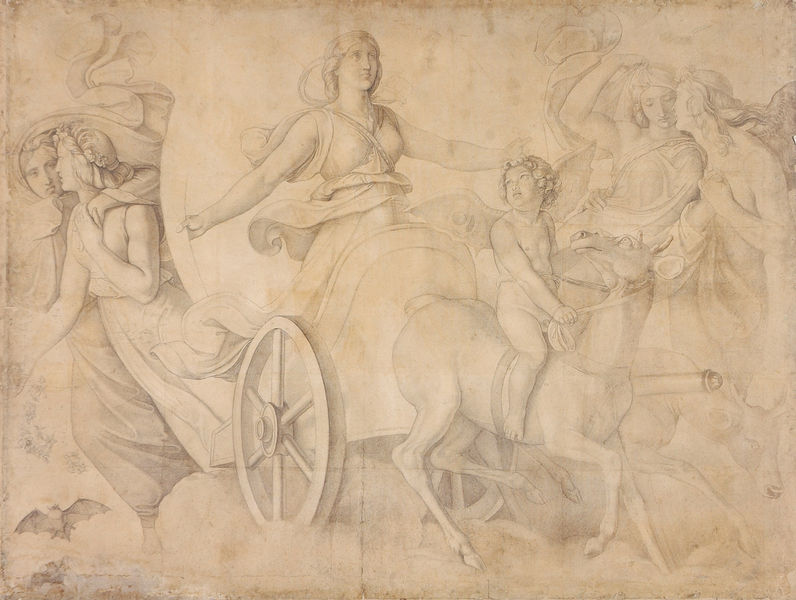
Titel: Der Wagen der Artemis / Der Abend
Künstler: Peter Cornelius
Standort: Berlin
Institution: Alte Nationalgalerie
Schlagwörter: dunkel, flügel, gemälde, gott, himmel, mann, nackt, umhang, vogel, weiß, wolken, frauen, gelb, menschen, sitzen, braun, brust, frau, frisur, grau, haar, hell, holz, kleid, kleider, mund, männer, nase, schwarz, skizze, szene, zeichnung, dame, tier, tiere, tuch, wolke, beige, arm, arme, band, gesicht, halten, mensch, horn, hände, wind, wole, gewand, haare, stoff, tücher, gewänder, kind, klassizismus, paar, blatt, locke, locken, renaissance, esel, kinder, kreis, pferd, pferde, reiter, räder, engel, putte, putto, beine, hufe, reiten, zügel, kuss, liebe, papier, umarmung, studie, grafik, graphik, vergilbt, linien, hof, kutsche, speichen, grisaille, sepia, rad, wagen, wagenrad, romantik, luft, wehen, wild, weiblich, wandmalerei, junge, nazarener, kled, flucht, umarmen, schild, tusche, kanone, mond, antike, knabe, zettel, flug, rennen, deichsel, bleistift, allegorie, entwurf, mythologie, göttin, darstellung, jagd, kleinkind, karton, liebespaar, leben, hirsch, reh, ross, antik, götter, olymp, reise, ponys, griechisch, mythos, griechenland, hörner, streitwagen, amor, gespann, putti, athene, minerva, rennwagen, artemis, diana, fahrt, fledermaus, paare, vorzeichnung, handzeichnung, zechnung, vorskizze, kolosseum, holzwagen, männre, wehend, einzug, siegeszug, schwindt, cornelius, hirschkuh, triumphwagen, peter von cornelius, peter cornelius, antike mythologie, atik, brtust, dad, friur, frust, kleid gewand, koloss, kutche, moritz, naxckt, persephone, rhodos, wagen mythologie glücksgöttin, zeichnung wolken himmel genien, schleider, ra, wagen göttin, siegeswagen, myythologie, heereswagen, engelreiter